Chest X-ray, PA view. Patient: 76 years old, sex M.
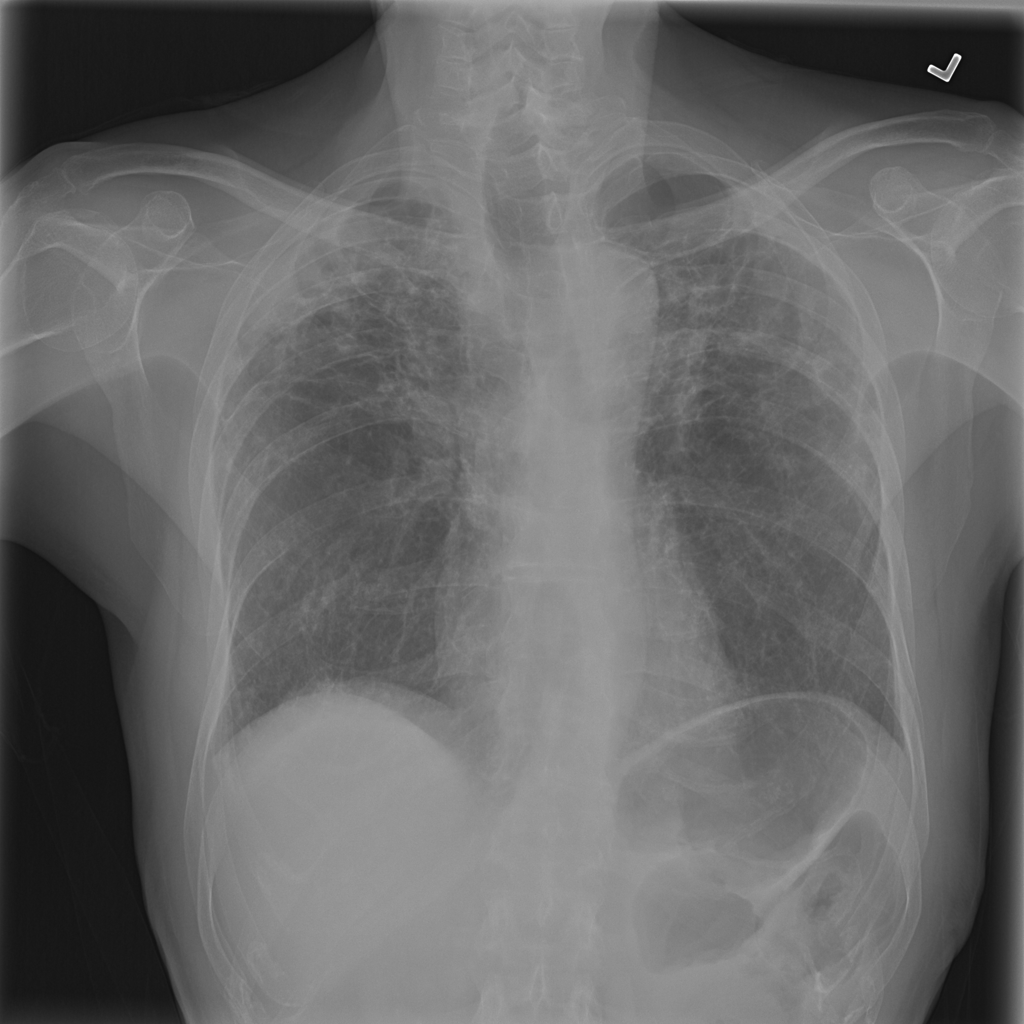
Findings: No Finding